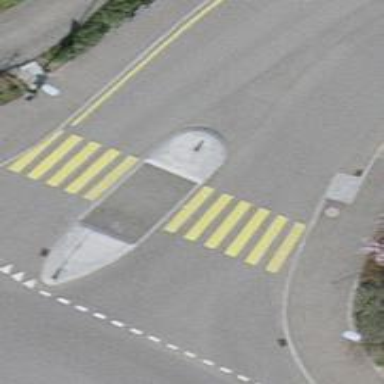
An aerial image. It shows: Uncontrolled zebra crossing with central island.